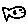
Label: fish